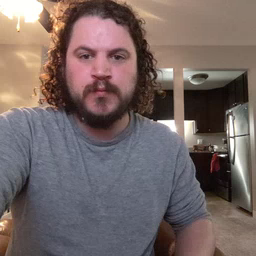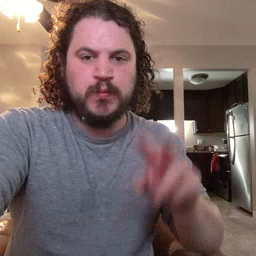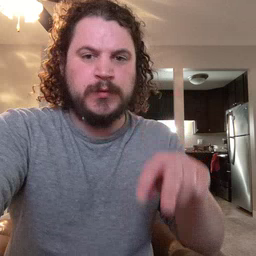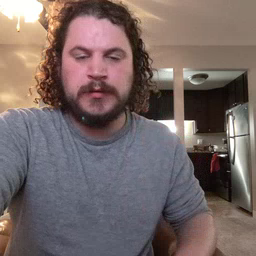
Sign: read